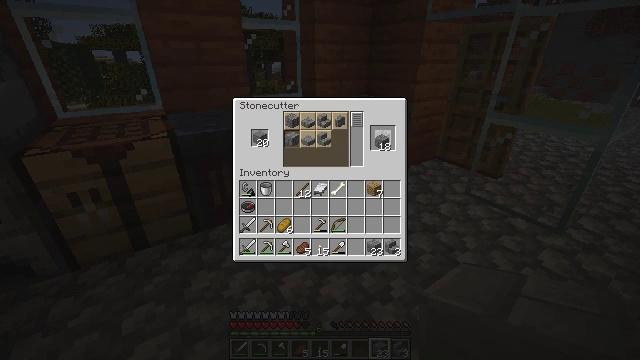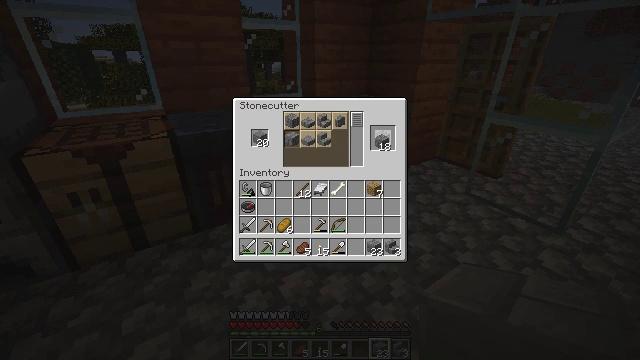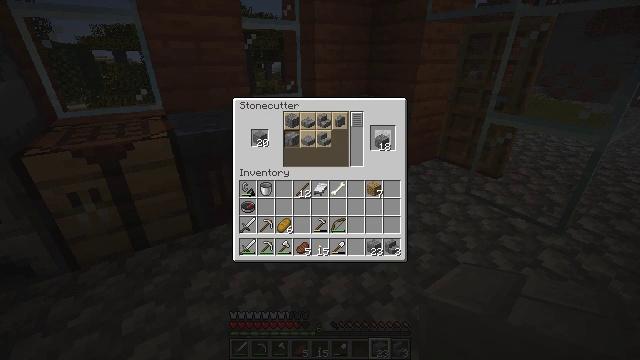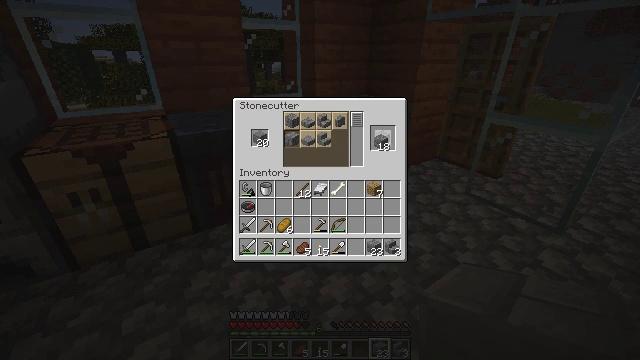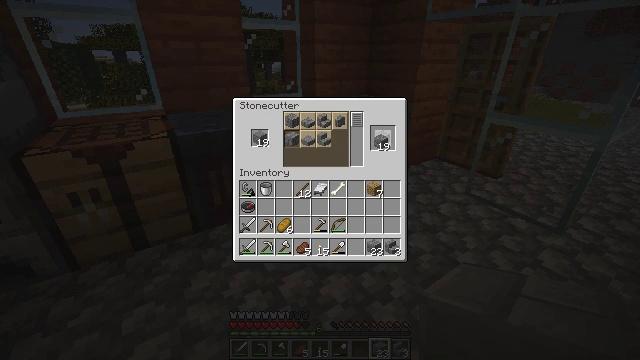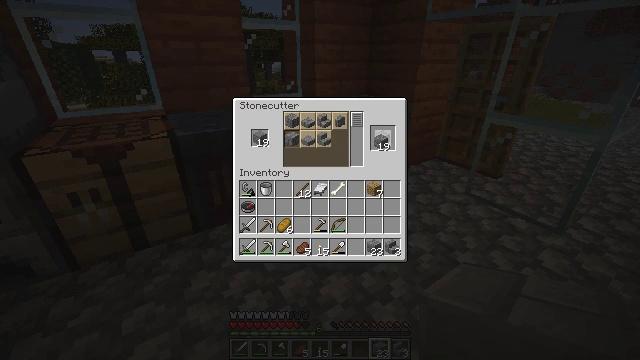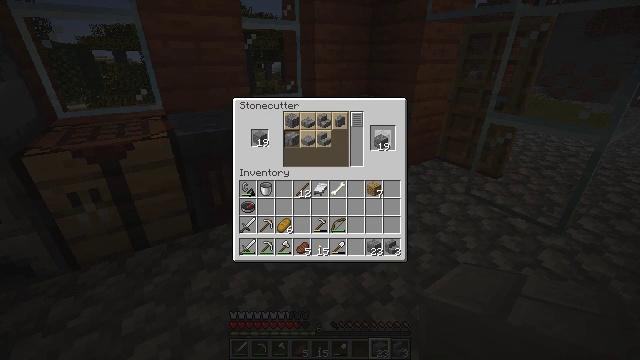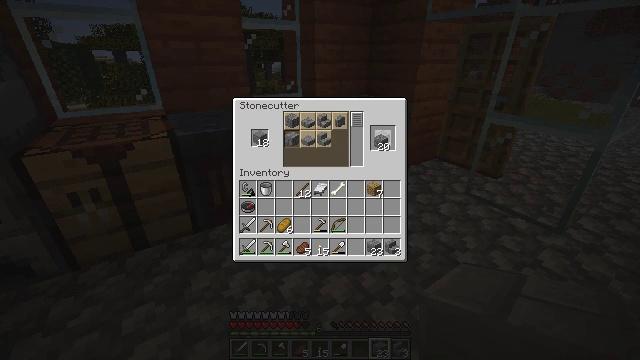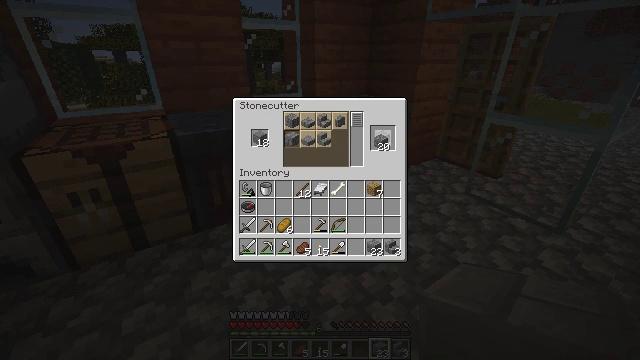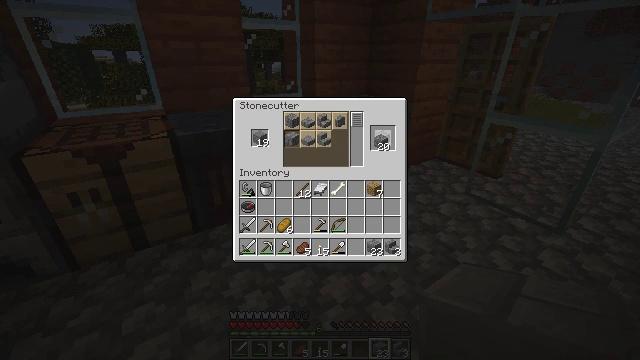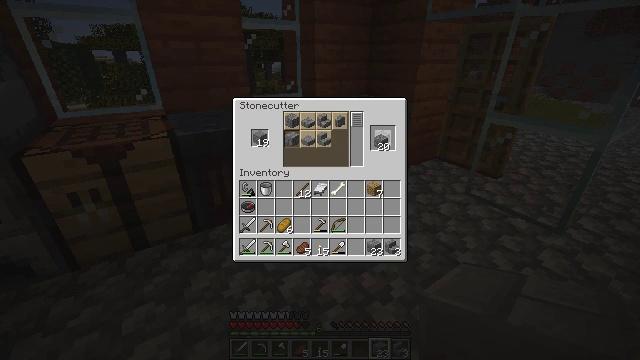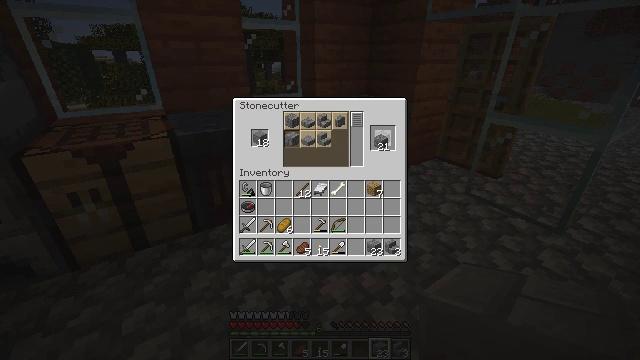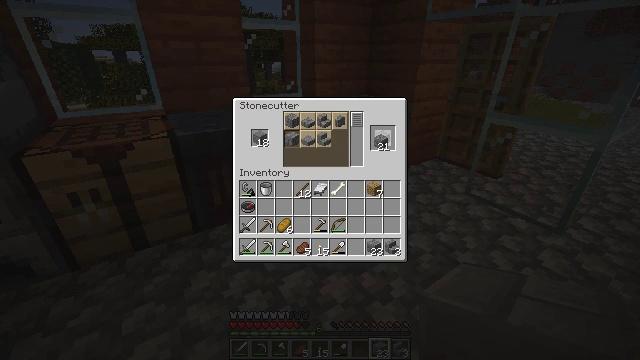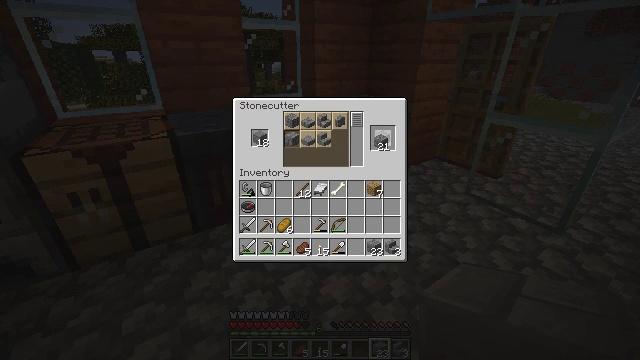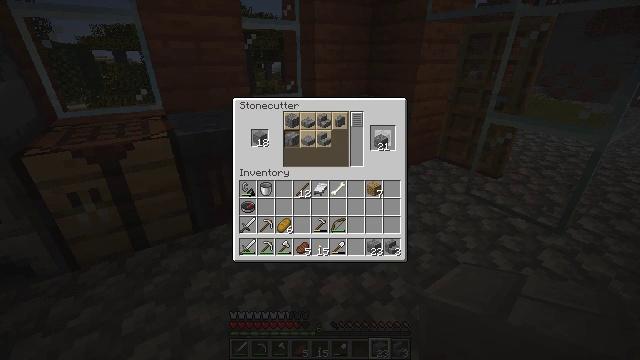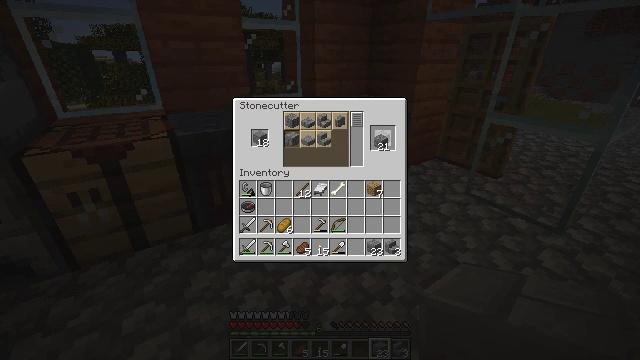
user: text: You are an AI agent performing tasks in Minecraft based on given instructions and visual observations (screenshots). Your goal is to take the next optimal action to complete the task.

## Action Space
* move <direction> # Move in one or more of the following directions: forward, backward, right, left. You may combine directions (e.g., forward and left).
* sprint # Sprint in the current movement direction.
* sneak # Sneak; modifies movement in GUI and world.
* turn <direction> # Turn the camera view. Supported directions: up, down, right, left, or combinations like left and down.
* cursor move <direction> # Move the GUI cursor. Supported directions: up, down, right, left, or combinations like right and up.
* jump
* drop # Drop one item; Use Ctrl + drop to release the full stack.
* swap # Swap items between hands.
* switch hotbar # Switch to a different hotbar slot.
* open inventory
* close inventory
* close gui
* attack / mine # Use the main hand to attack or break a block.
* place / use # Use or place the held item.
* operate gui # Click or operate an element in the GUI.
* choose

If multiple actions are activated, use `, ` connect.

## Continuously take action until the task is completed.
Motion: motion action
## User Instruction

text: Combine four stone blocks to make stone bricks.
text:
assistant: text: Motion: attack / mine
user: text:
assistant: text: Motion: attack / mine
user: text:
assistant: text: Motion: attack / mine
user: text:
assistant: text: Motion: no_op
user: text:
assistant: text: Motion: attack / mine
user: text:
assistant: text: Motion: attack / mine
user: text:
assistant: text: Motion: no_op
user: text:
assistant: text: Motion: attack / mine
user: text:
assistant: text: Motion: attack / mine
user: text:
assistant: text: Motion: attack / mine
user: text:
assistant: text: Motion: no_op
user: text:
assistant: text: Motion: attack / mine
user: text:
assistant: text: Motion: attack / mine
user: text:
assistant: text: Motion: attack / mine
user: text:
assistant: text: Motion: attack / mine
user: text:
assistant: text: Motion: attack / mine
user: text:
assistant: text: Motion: attack / mine
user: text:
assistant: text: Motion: attack / mine
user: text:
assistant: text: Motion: attack / mine
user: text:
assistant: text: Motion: attack / mine
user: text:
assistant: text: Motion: attack / mine
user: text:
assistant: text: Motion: attack / mine
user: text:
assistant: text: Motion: attack / mine
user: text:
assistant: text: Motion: attack / mine
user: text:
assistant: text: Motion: attack / mine
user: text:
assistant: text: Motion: no_op
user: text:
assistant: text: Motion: attack / mine
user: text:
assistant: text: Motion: attack / mine
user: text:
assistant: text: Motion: attack / mine
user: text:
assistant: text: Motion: attack / mine